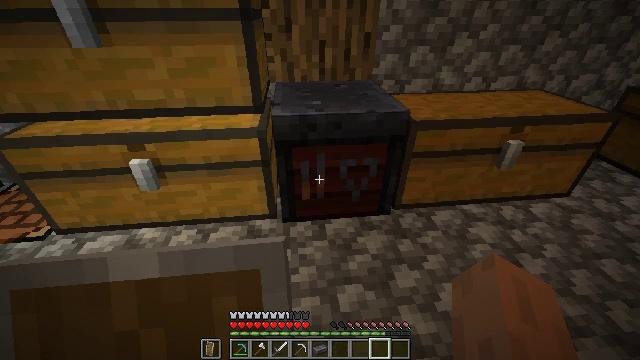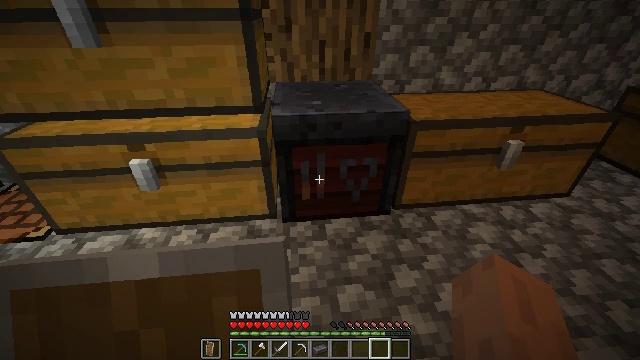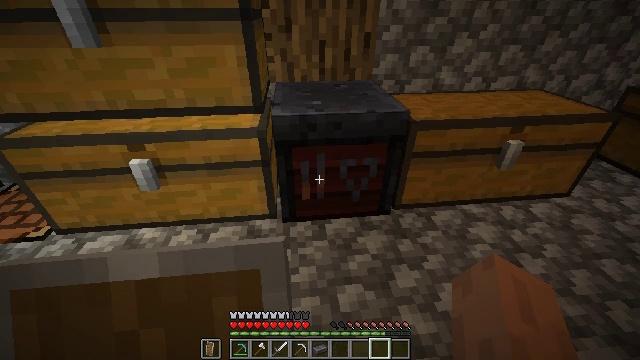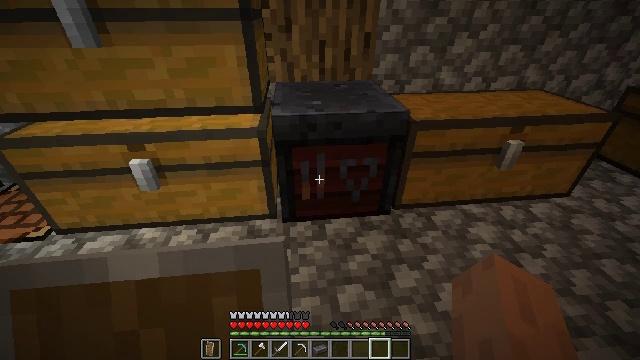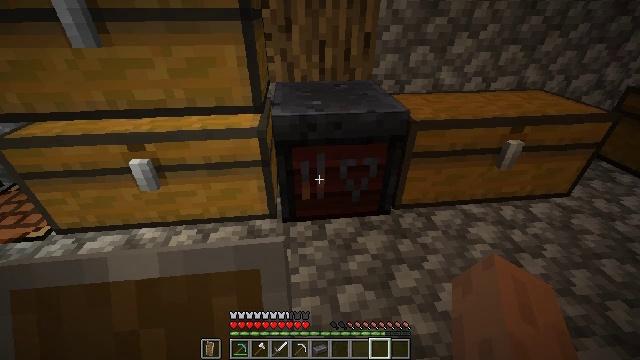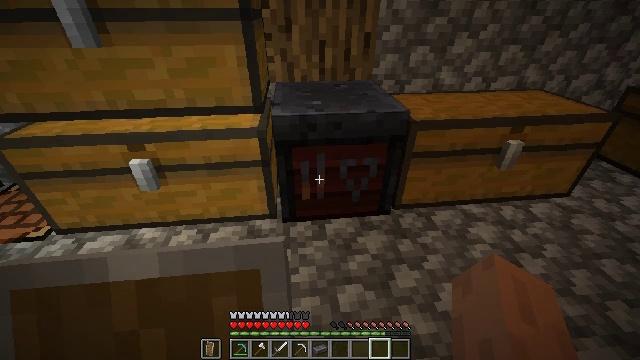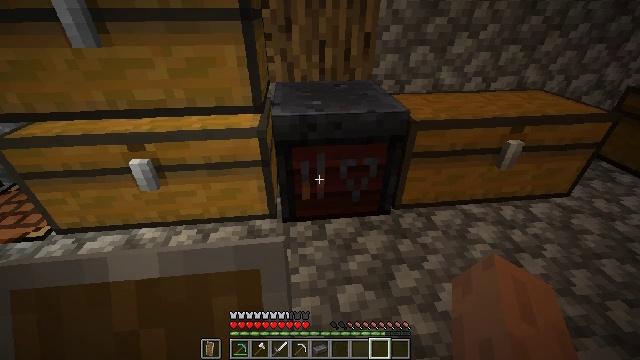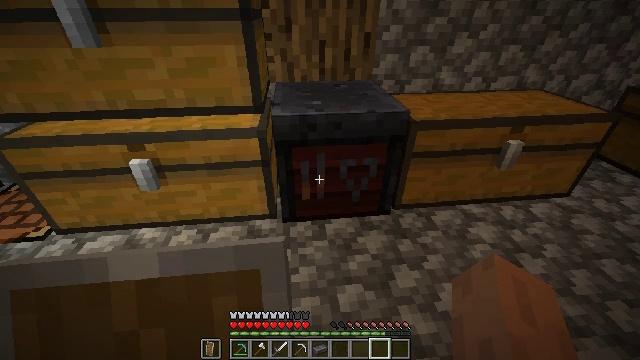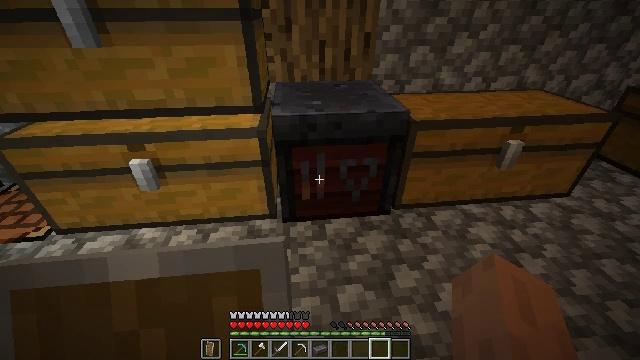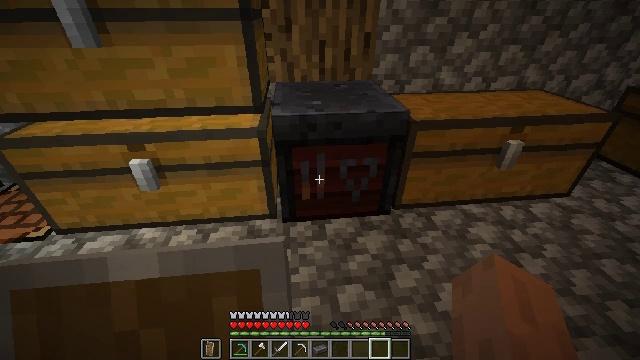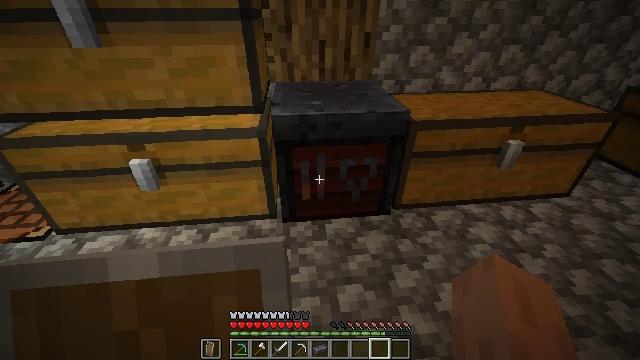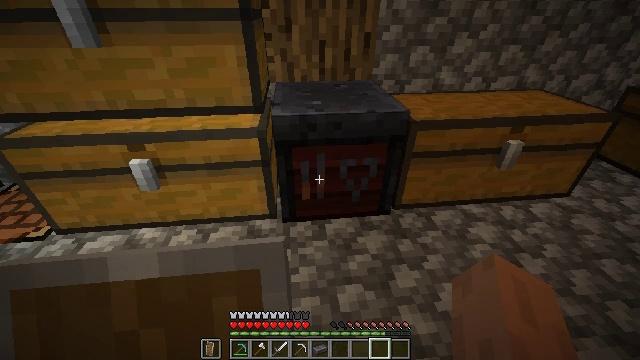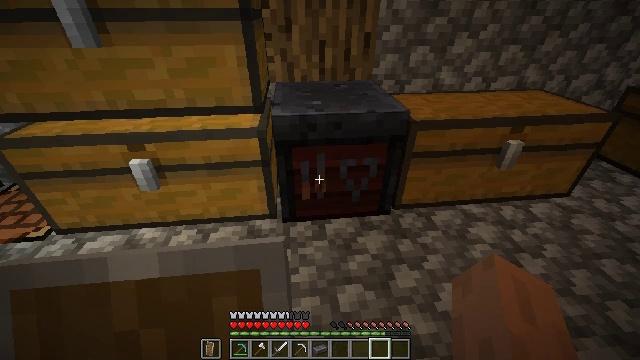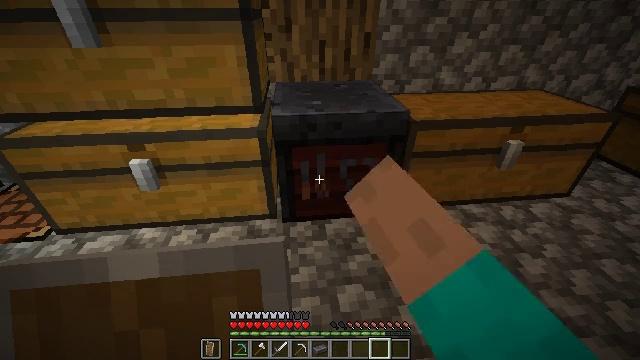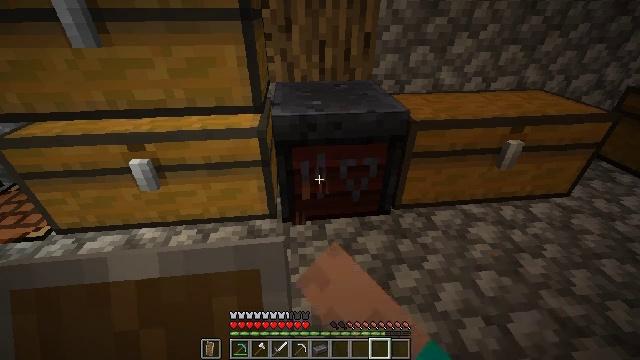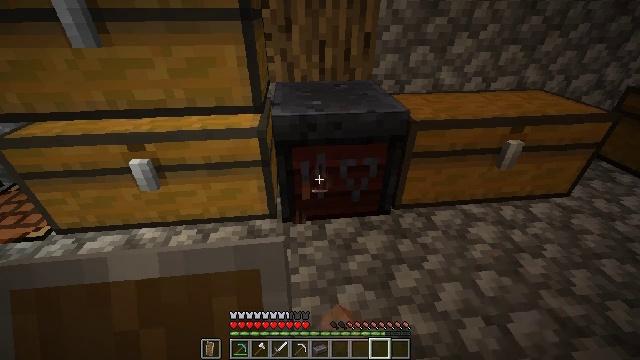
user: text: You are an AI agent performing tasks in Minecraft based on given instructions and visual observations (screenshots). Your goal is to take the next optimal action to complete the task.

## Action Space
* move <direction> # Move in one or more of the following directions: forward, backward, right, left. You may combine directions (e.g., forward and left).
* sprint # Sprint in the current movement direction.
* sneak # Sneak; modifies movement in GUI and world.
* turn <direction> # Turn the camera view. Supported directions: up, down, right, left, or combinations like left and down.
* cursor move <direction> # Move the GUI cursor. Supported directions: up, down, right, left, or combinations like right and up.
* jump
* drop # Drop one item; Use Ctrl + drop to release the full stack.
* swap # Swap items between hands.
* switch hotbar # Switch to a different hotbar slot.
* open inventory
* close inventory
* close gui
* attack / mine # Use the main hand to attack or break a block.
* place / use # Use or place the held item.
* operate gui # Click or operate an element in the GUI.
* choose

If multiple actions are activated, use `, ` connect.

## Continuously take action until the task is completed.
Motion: motion action
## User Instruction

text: craft item netherite pickaxe
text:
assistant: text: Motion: no_op
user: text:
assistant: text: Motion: no_op
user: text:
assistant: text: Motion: no_op
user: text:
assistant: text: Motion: no_op
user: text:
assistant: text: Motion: no_op
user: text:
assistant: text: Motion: no_op
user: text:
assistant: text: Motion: no_op
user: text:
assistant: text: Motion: no_op
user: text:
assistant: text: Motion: no_op
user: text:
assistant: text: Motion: no_op
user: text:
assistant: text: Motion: no_op
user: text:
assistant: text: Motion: attack / mine
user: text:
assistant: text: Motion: attack / mine
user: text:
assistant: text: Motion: attack / mine
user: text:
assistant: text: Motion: no_op
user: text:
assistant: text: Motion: no_op
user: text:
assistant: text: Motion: turn left and down
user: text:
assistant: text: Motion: turn left and down
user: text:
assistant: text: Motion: turn left and down
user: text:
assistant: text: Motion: turn left and down
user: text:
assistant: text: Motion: no_op
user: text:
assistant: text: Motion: no_op
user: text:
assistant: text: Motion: turn right
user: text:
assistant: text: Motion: turn right and up
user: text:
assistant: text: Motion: turn right and up
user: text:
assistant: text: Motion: turn right and up
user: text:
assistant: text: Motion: turn right and up
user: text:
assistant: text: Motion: no_op
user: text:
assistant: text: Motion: no_op
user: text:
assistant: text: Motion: turn left